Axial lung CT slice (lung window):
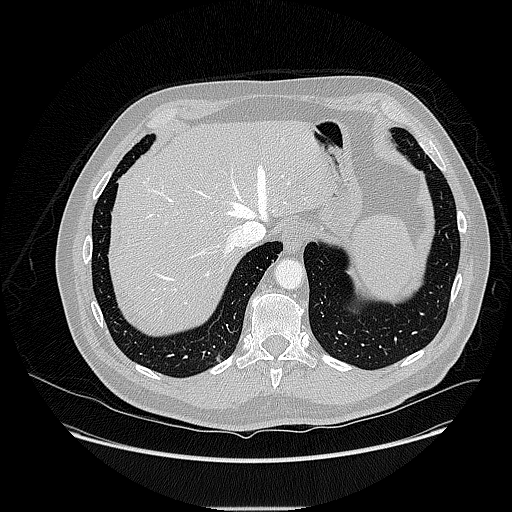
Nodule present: no